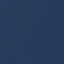
Land use / land cover class: SeaLake